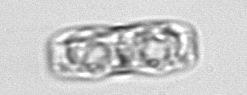
Label: pennate_morphotype1